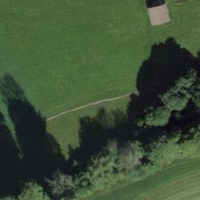
EUNIS habitat code: 24
Species observed at this site:
Erinus alpinus